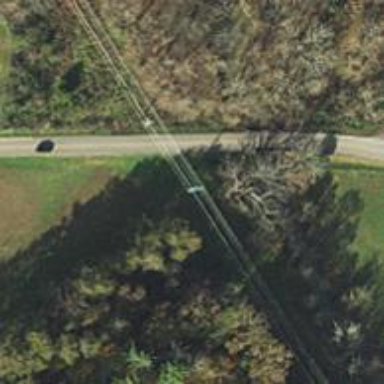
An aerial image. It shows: Power pole.